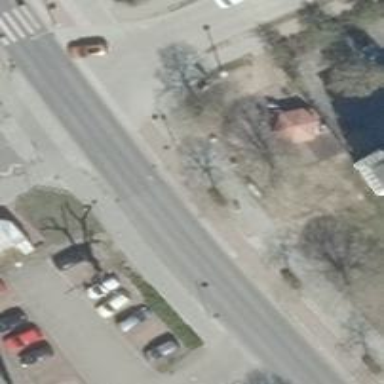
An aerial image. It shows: Street lined with deciduous broadleaved trees.